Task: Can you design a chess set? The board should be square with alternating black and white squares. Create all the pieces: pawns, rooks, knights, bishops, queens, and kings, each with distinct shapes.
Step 4713:
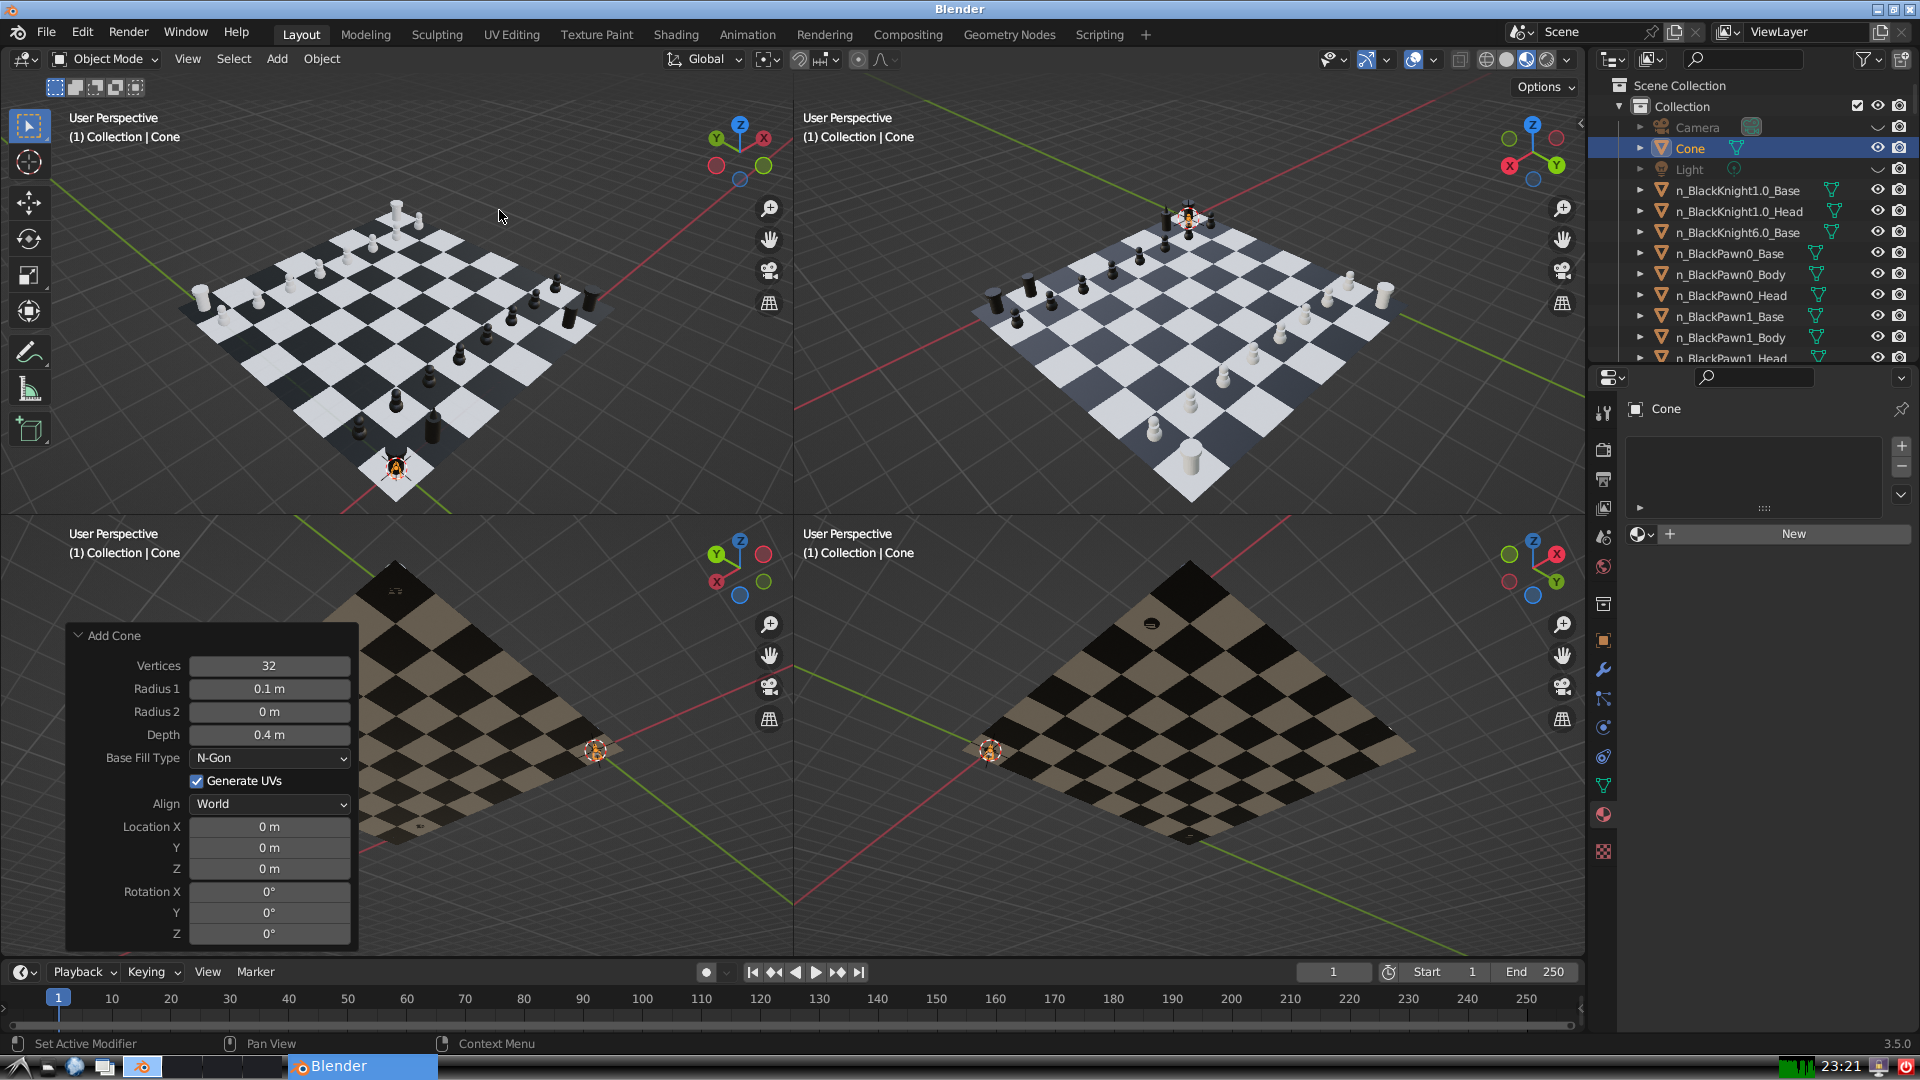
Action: {"mouse_move": [270, 689]}